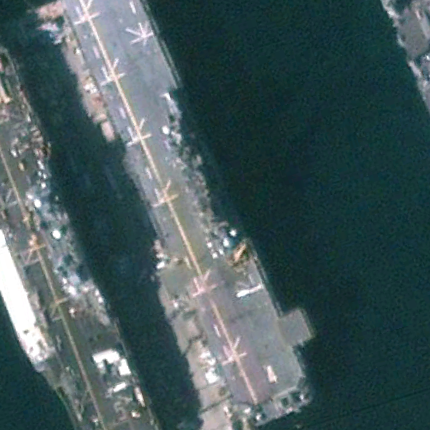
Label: assault